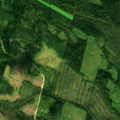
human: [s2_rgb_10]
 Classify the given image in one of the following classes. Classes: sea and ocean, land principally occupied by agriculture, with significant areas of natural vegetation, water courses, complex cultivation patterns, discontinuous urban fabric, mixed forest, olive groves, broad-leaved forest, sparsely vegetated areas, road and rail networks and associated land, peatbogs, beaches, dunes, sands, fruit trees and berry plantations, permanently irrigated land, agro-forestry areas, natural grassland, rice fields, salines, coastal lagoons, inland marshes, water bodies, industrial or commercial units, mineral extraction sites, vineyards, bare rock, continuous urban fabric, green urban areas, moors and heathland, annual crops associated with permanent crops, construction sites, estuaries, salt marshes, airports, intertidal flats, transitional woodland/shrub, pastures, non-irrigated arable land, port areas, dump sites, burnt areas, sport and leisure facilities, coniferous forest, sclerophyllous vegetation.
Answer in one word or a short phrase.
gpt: coniferous forest, mixed forest, transitional woodland/shrub